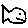
Label: fish